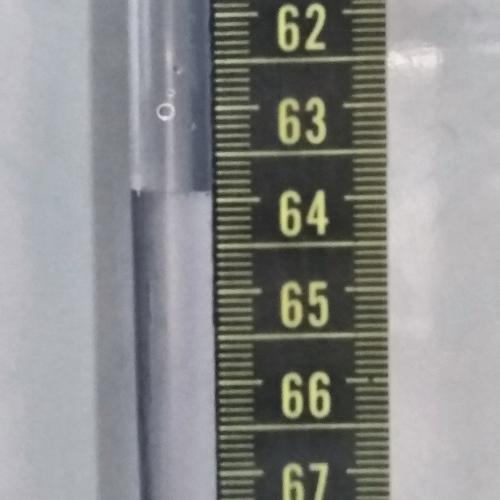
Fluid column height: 63.9 cm